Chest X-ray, PA view. Patient: 64 years old, sex F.
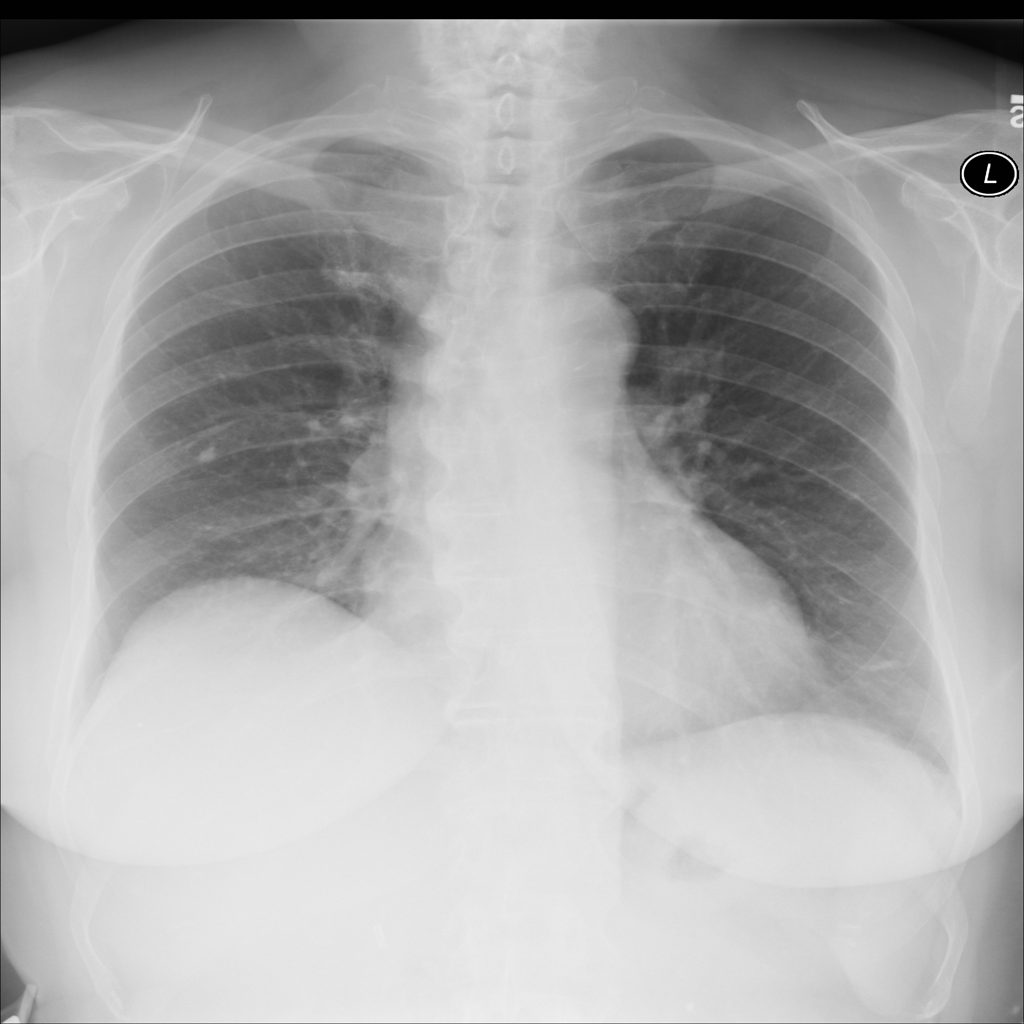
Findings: No Finding